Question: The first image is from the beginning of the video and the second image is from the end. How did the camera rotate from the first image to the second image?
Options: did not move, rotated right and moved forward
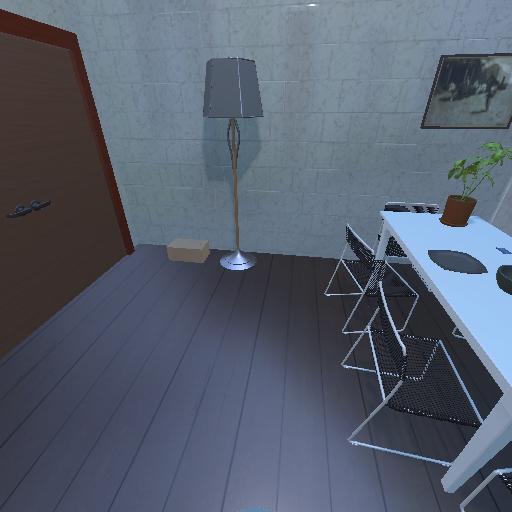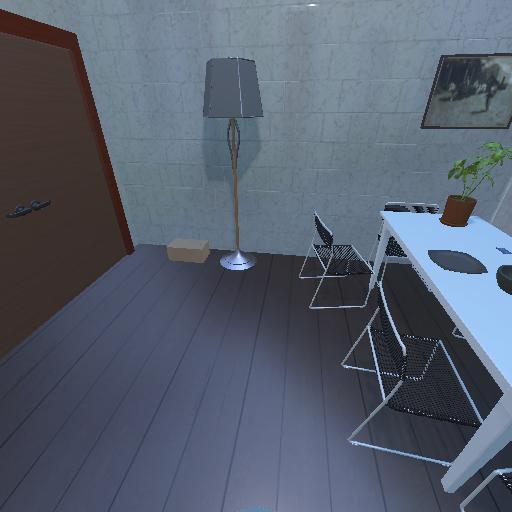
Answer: did not move